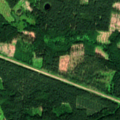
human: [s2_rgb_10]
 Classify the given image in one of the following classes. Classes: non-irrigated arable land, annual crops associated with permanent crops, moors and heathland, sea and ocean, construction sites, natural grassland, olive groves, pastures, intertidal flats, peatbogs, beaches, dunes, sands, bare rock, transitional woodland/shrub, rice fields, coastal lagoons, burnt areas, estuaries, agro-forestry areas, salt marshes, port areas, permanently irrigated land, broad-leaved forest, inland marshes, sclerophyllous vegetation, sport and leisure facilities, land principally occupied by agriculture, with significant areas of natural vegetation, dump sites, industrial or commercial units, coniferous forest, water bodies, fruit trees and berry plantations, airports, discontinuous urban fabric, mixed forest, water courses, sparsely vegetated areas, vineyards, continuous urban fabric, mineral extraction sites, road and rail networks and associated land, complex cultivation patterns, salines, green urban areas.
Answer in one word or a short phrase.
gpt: broad-leaved forest, coniferous forest, mixed forest